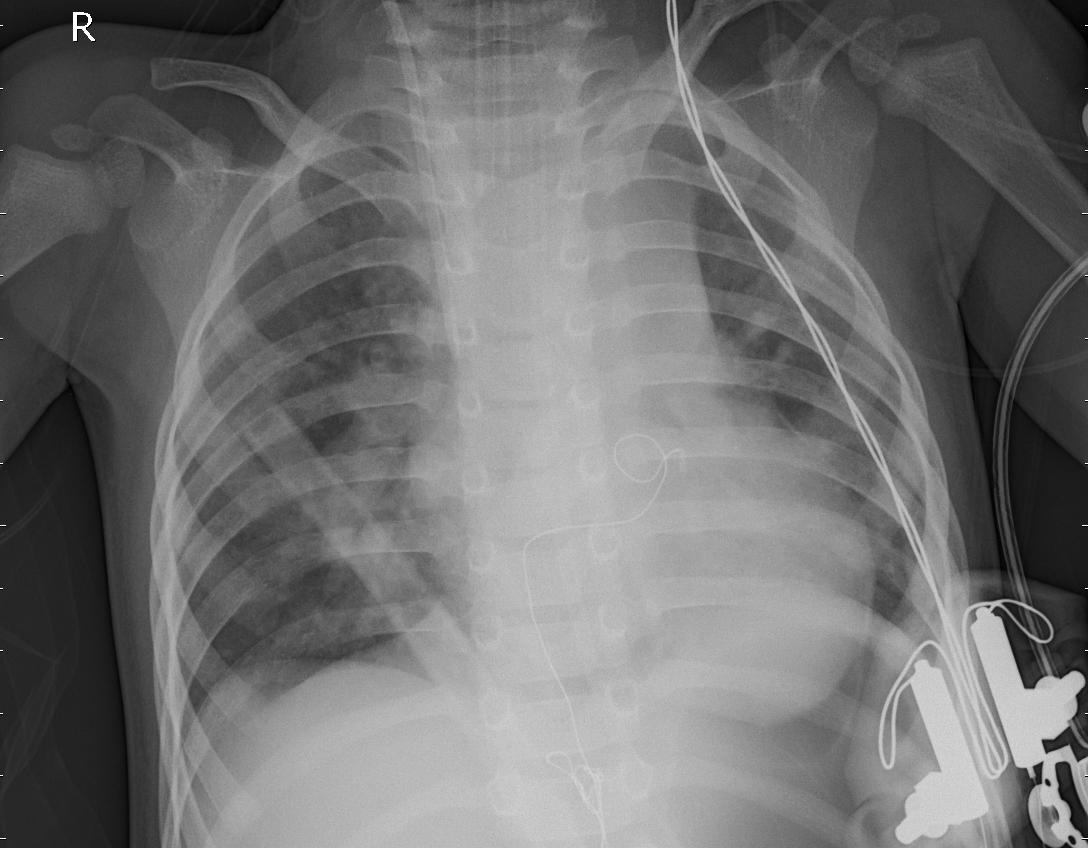
Diagnosis: PNEUMONIA